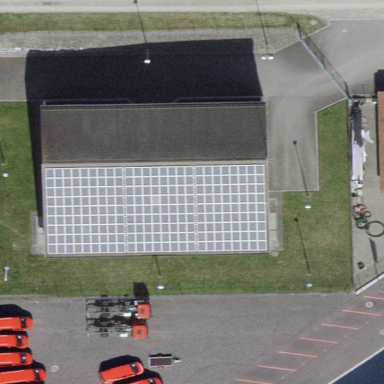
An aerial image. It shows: Distribution level power substation inside building.